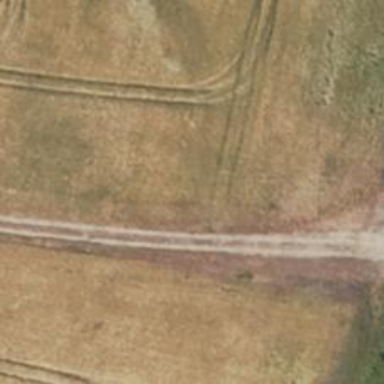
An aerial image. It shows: Gravel track with grade2 tracktype.